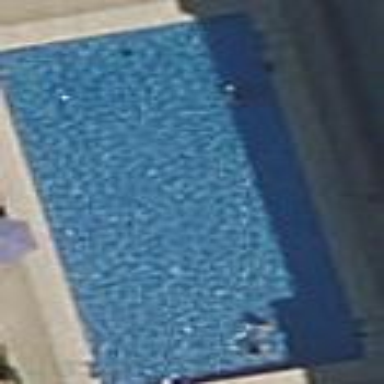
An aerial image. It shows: Swimming pool located in leisure land.